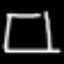
Label: square